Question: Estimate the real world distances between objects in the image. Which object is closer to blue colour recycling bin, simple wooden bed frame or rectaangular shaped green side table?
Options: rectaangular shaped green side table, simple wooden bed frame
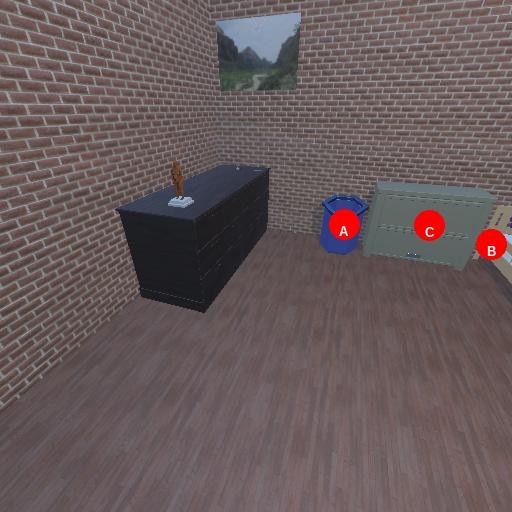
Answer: rectaangular shaped green side table